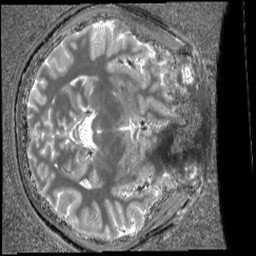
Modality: T1map
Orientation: axial
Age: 20
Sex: male
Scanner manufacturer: siemens
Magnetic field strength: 6.98 T
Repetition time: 6 s
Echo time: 0.00283 s